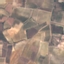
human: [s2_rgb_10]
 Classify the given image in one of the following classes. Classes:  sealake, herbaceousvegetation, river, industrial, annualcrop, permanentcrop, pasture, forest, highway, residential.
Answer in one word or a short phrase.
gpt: PermanentCrop